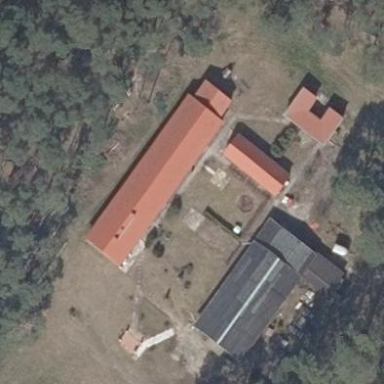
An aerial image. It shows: Farm auxiliary building.